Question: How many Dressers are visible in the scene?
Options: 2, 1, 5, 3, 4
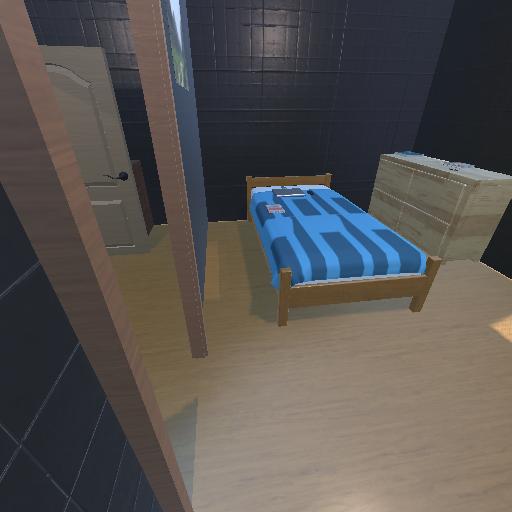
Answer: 2